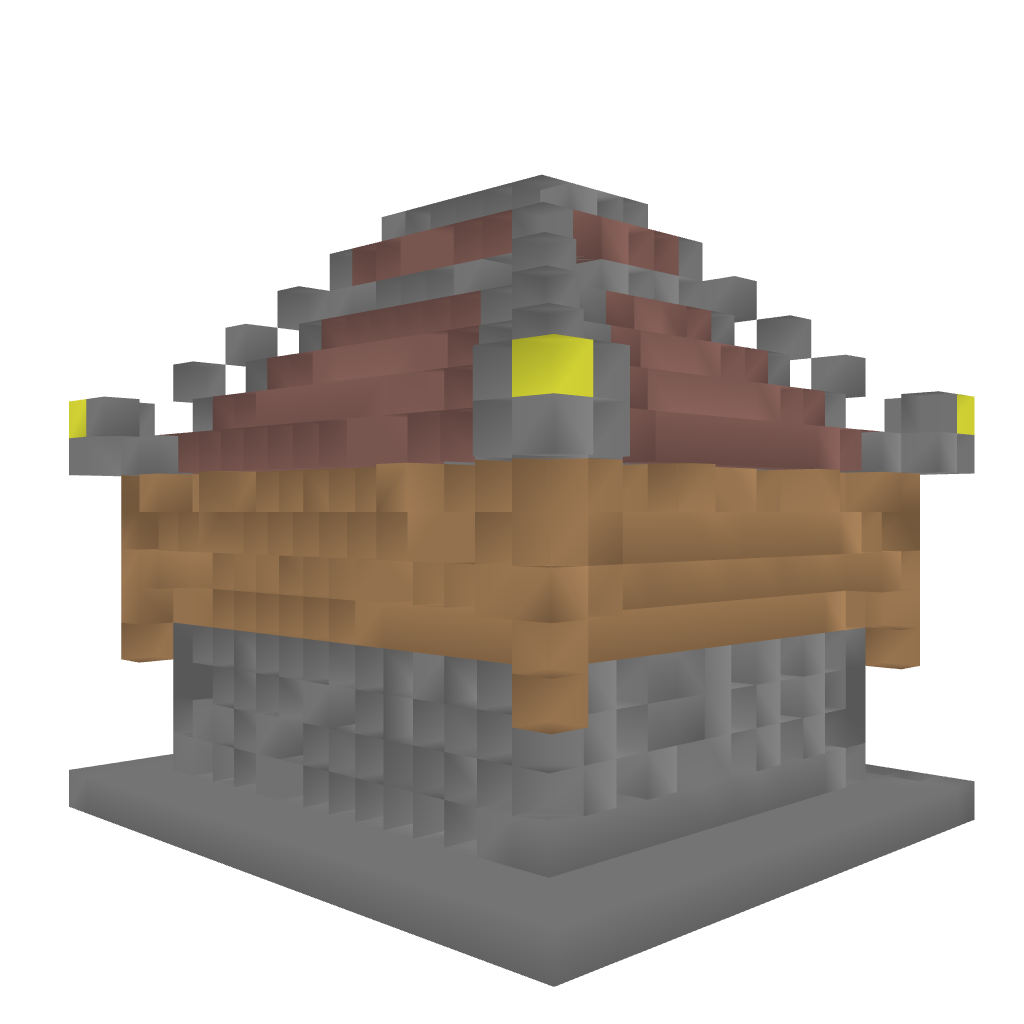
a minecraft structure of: Pretty Little Pagoda good quality